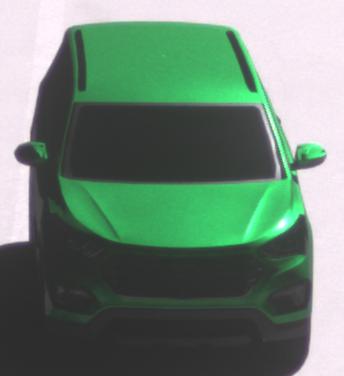
Make: Hyundai
Model: Santa Fe 2.4 GDI
Detailed model: Santa Fe (DM)
Model produced from: 2017/08
Model produced until: 2018/01
Doors: 5
Color: green
Road condition: dry road
Daytime: morning or afternoon
Contrast: high contrast